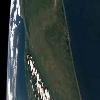
Label: land